Brain MRI, t1w sequence, axial 2D slice.
Patient: age 33, sex F, weight 78 kg, height 1.78 m
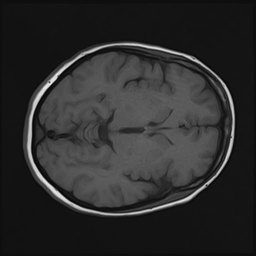